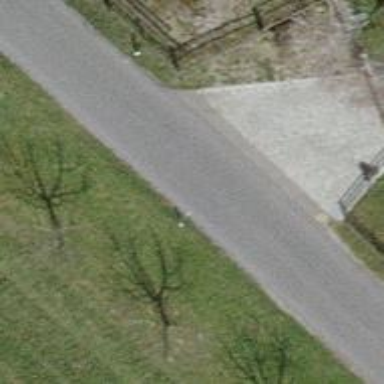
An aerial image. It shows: Tertiary road.